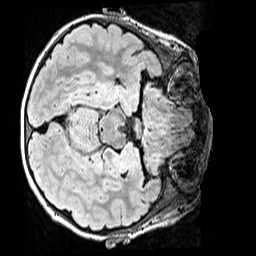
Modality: FLAIR
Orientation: axial
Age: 9
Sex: male
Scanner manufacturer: siemens
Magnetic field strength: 3 T
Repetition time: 5 s
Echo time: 0.388 s